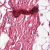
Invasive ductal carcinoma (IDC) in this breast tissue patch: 0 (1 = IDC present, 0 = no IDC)